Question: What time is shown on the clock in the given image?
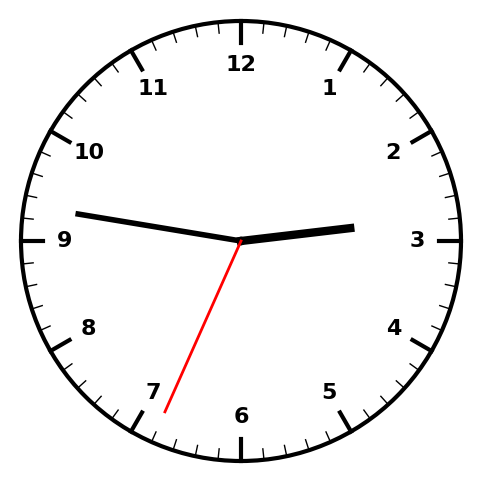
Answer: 02:46:34